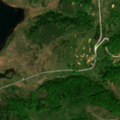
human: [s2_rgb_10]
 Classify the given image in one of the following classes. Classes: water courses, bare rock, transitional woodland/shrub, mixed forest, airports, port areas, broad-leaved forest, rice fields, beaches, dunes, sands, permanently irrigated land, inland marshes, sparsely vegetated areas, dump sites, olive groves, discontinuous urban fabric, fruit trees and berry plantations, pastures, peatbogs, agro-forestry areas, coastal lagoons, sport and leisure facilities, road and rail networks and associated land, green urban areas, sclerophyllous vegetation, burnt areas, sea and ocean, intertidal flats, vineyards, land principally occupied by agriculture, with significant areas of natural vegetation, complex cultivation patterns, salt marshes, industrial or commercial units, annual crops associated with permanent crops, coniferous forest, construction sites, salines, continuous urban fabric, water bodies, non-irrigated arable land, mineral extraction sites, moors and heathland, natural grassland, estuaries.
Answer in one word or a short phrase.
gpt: pastures, broad-leaved forest, natural grassland, transitional woodland/shrub, water bodies